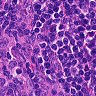
Metastatic tissue present: no